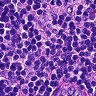
Metastatic tissue present: no